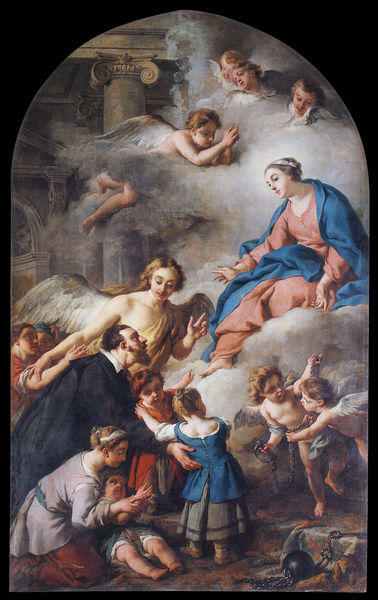
Titel: Der Hl. Jérôme Èmilien präsentiert die Kinder der Hl. Jungfrau
Künstler: Jean - Francois de Troy
Standort: Rom, S. Alessio (EU - I - Latium)
Schlagwörter: blau, flügel, gemälde, mann, weiß, wolken, frauen, menschen, finger, frau, kleid, männer, schwarz, szene, säule, wolke, hände, öl, kirche, rauch, gewand, mantel, kind, fliegen, kinder, engel, bogen, dom, seil, knien, beten, gebet, hilfe, fessel, bombe